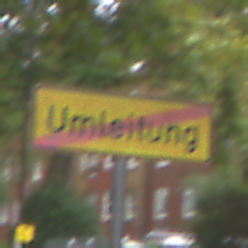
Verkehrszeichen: EndeDerUmleitungsankuendigung
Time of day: MorningAfternoon
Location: Outdoor (Urban)
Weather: Overcast
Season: NotSpecified
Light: Natural